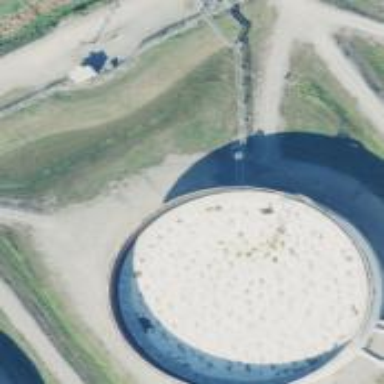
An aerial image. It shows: Storage tank which is man-made.